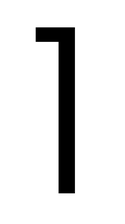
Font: Poppins-Light